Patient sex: M
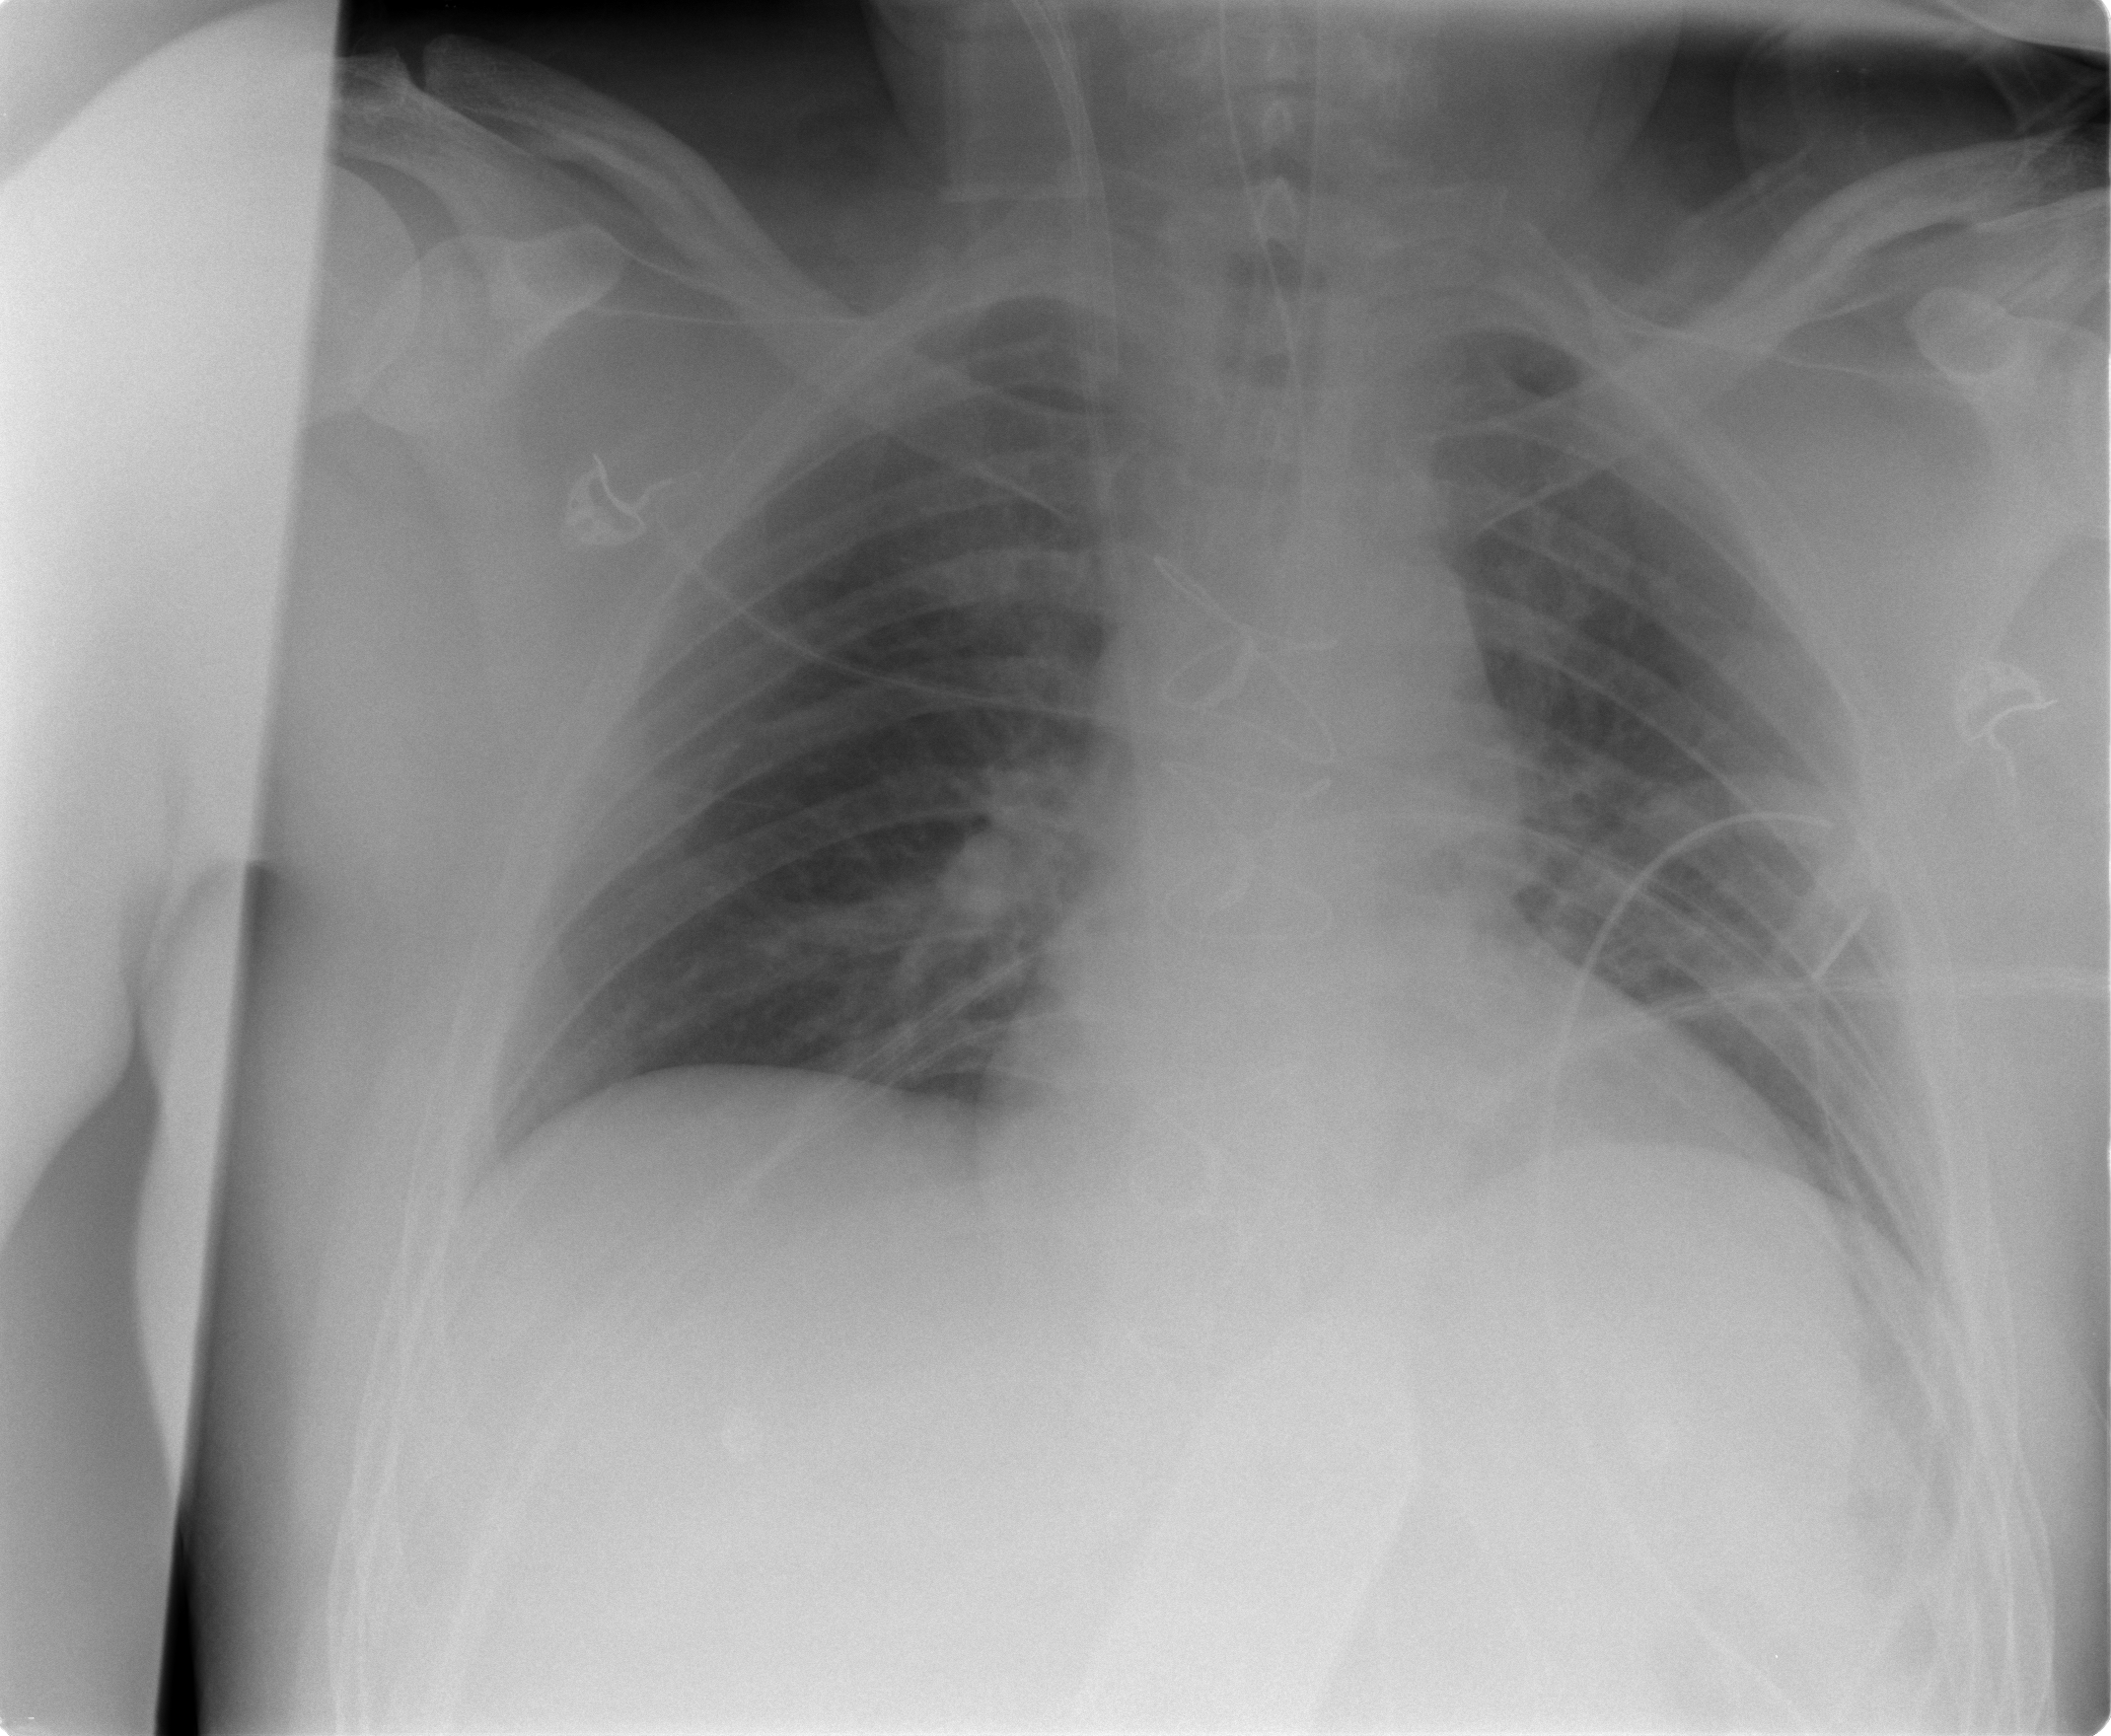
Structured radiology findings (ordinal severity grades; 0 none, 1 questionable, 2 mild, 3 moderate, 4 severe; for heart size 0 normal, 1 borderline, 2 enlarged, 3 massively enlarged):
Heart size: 0
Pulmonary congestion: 2
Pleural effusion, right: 0
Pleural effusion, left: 0
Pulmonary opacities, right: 0
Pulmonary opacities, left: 0
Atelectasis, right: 0
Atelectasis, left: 0